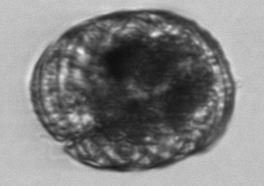
Label: Polykrikos